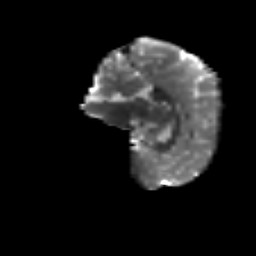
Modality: T2w
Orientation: sagittal
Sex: female
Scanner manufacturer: siemens
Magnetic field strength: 3 T
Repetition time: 5 s
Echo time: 0.071 s